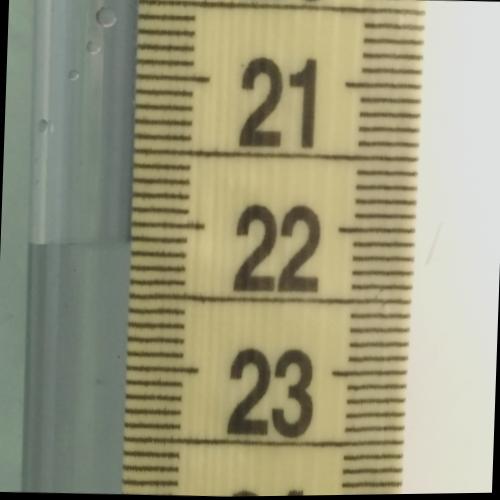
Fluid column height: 22.1 cm